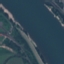
Land use / land cover class: River